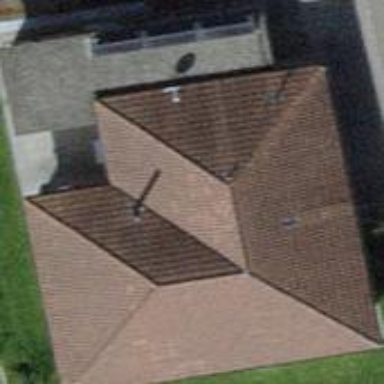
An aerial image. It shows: Detached building with quadruple saltbox roof shape.